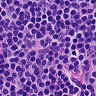
Metastatic tissue present: no